Field crop: maize
Growth stage: 2
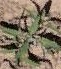
Species: atriplex